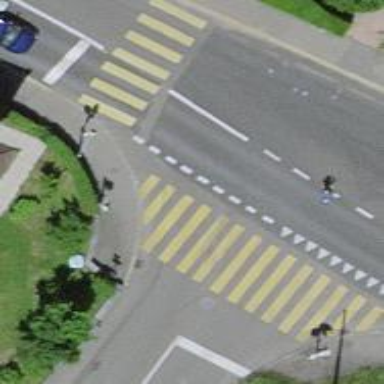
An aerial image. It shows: Kerb barrier.